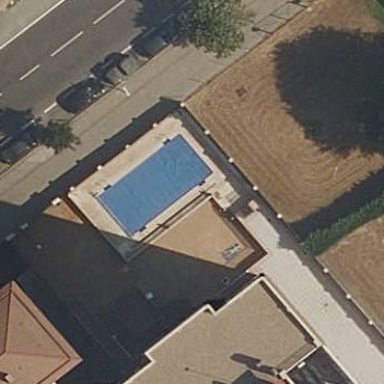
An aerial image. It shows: Swimming pool located in leisure land.